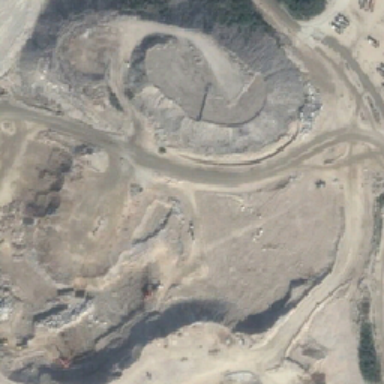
Many cars are parked on one side of the earth .